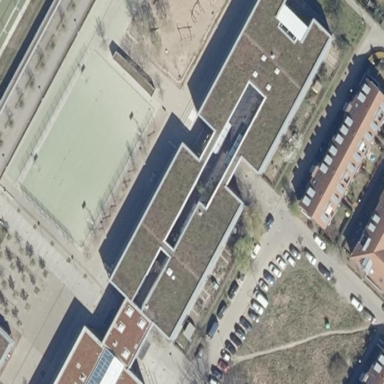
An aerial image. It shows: School.